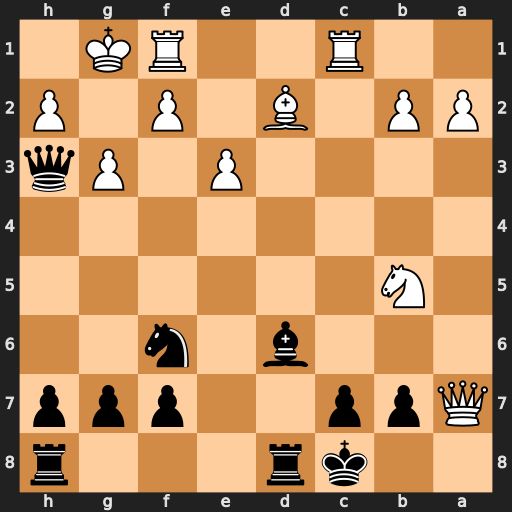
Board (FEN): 2kr3r/Qpp2ppp/3b1n2/1N6/8/4P1Pq/PP1B1P1P/2R2RK1
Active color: b
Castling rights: -
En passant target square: -
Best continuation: Ng4 Nxd6+ Rxd6 Rxc7+ Kxc7